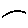
Label: fish